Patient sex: M
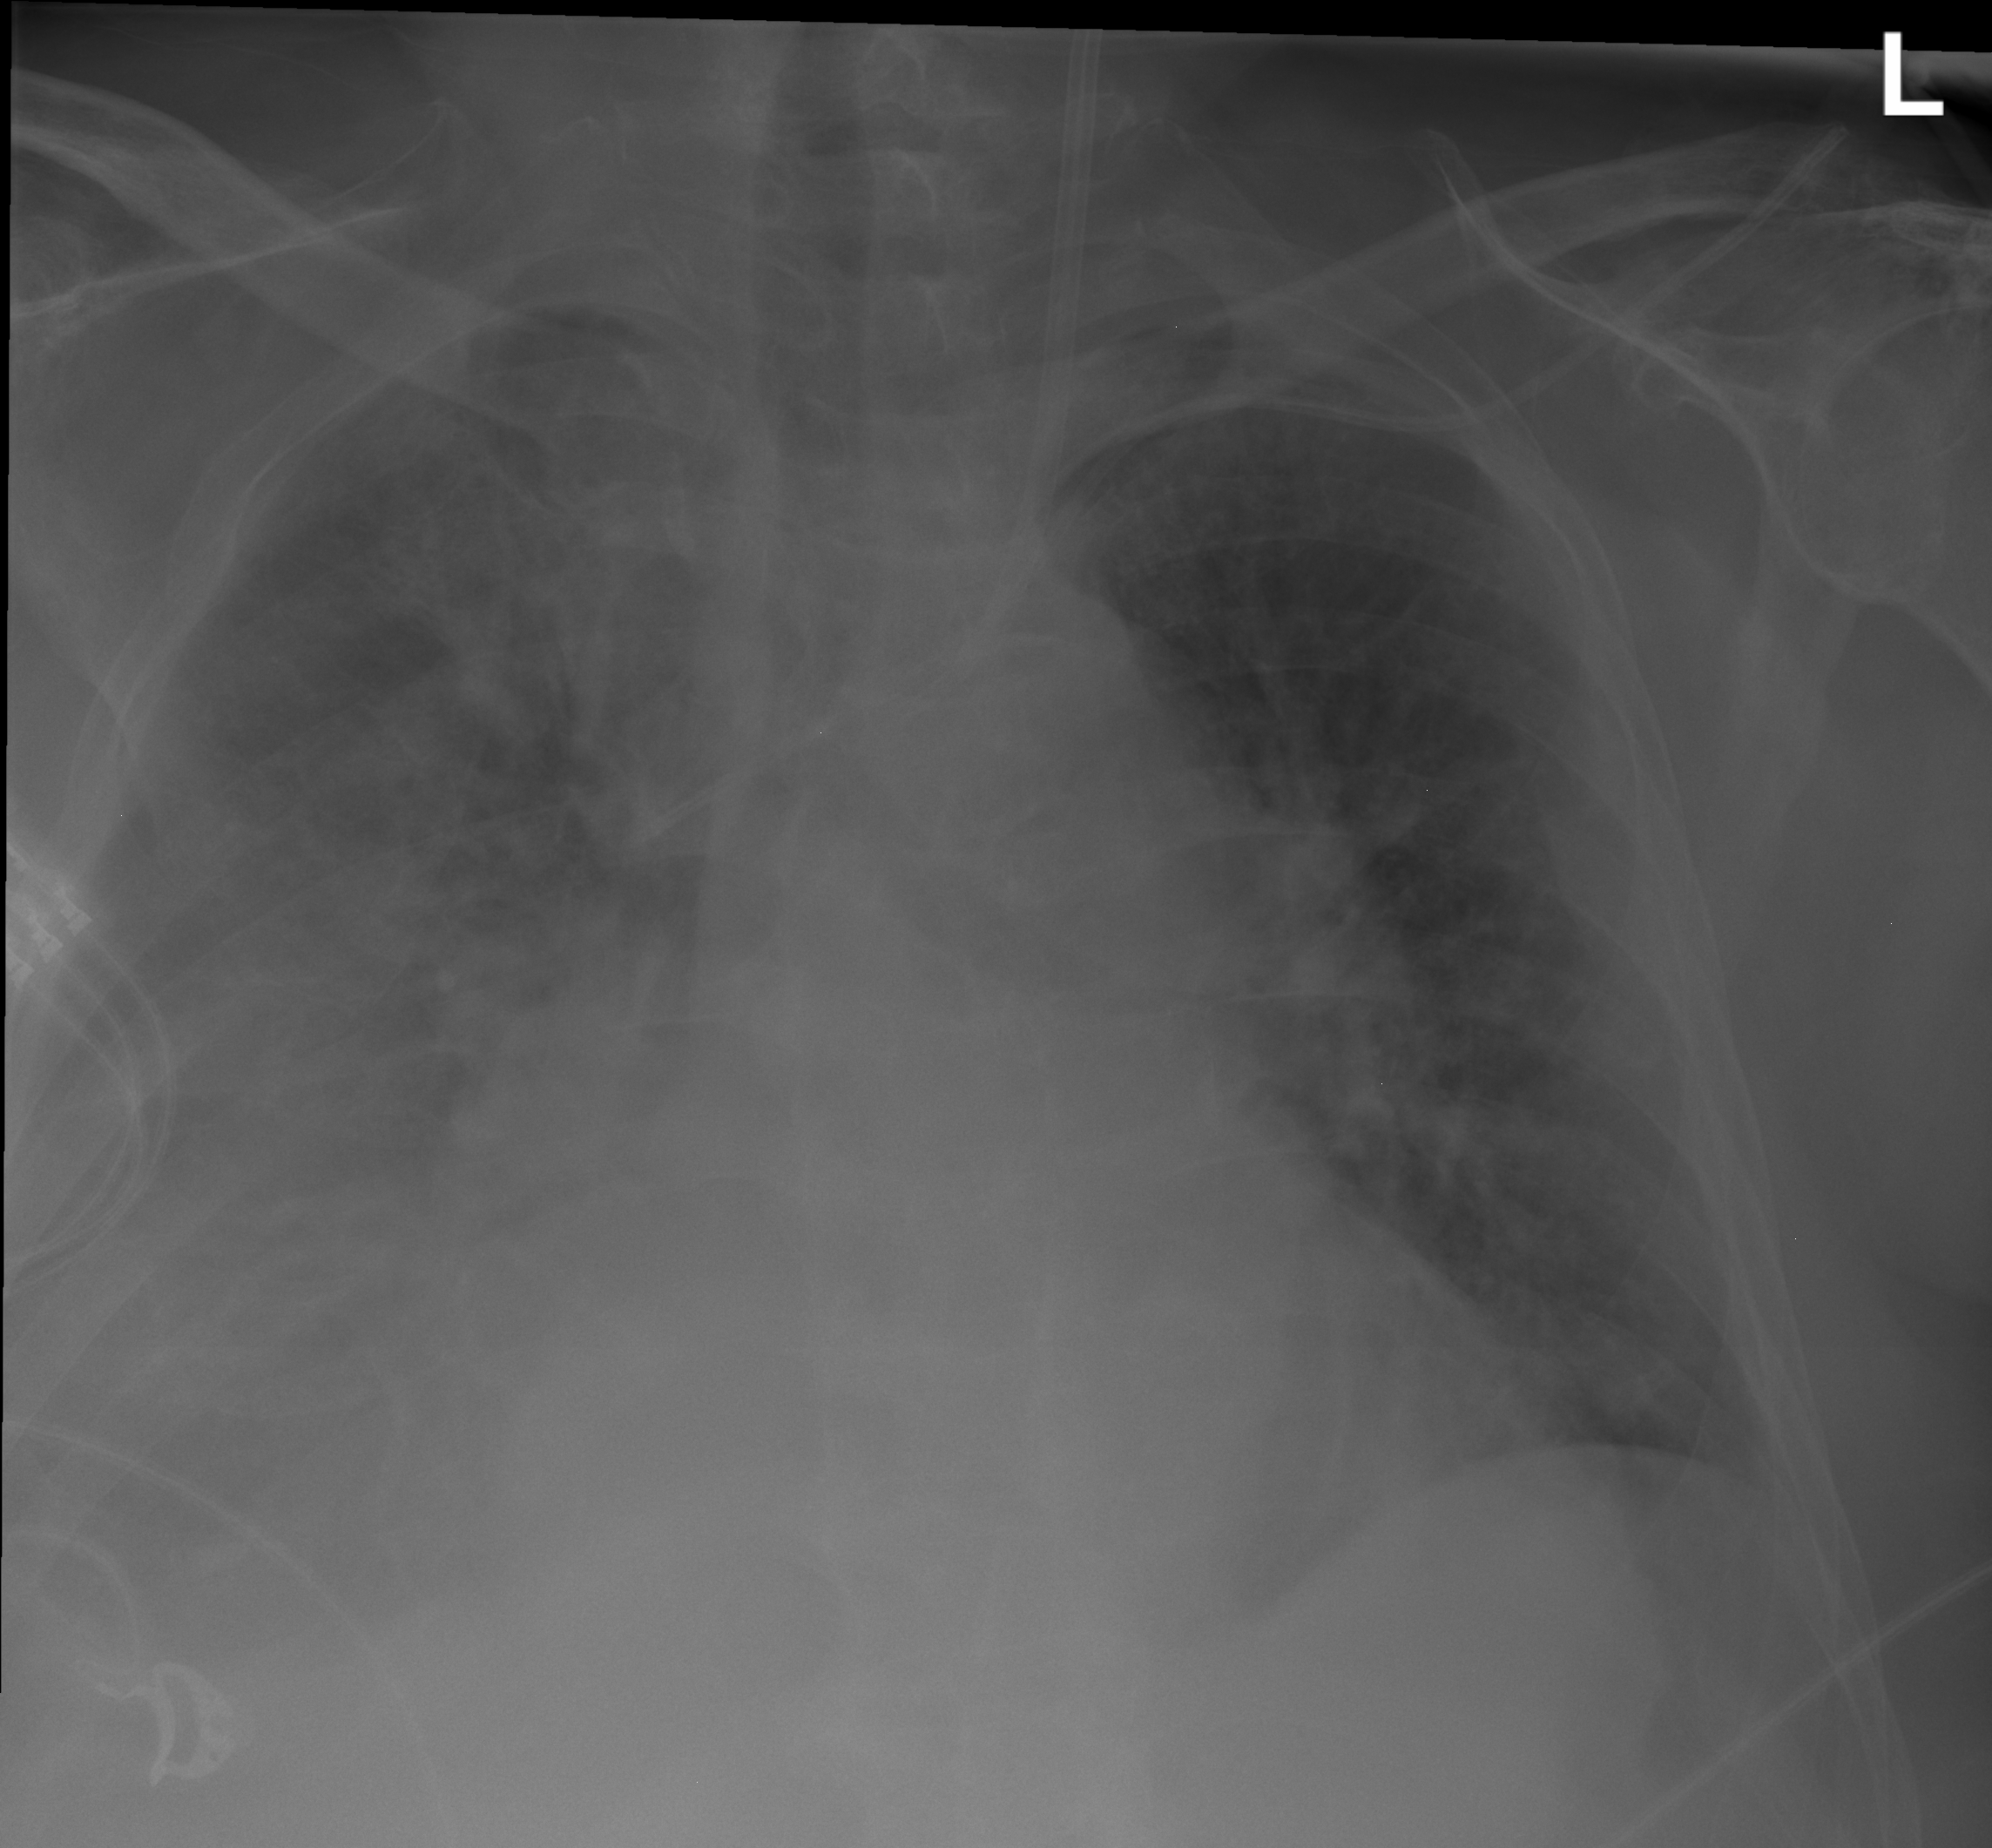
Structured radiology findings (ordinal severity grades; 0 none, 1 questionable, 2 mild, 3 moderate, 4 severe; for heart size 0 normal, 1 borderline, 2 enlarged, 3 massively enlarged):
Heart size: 2
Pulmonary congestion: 2
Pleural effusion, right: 3
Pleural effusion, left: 0
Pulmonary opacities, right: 3
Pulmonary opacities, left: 0
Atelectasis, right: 2
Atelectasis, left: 0